Field crop: tomato
Growth stage: 2
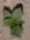
Species: solanum